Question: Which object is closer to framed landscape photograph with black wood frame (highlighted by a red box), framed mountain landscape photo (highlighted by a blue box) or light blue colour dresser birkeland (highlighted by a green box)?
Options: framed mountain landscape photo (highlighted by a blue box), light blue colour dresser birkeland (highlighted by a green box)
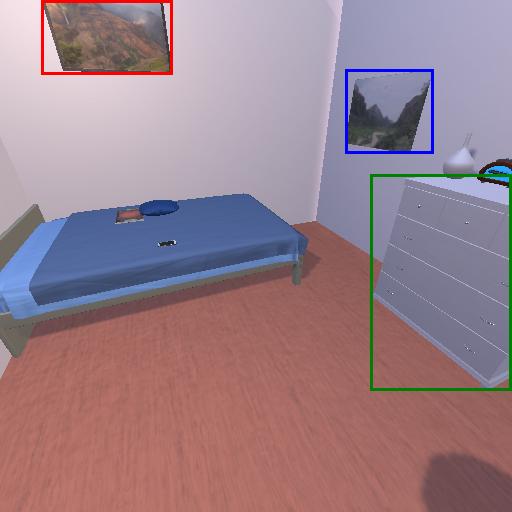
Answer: framed mountain landscape photo (highlighted by a blue box)